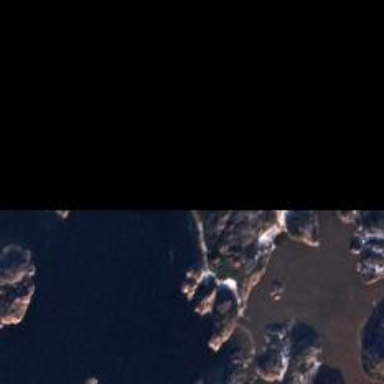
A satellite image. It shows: Picturesque coastline scene.